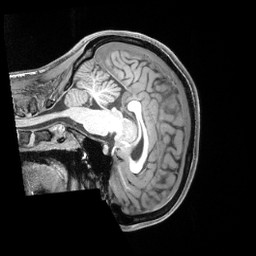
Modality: T1w
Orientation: sagittal
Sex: female
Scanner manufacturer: siemens
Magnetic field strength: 3 T
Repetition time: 2.4 s
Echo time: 0.00222 s